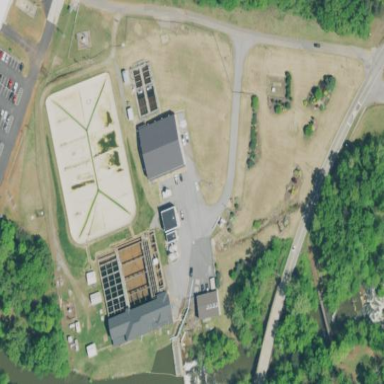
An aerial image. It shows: View of wastewater plant.